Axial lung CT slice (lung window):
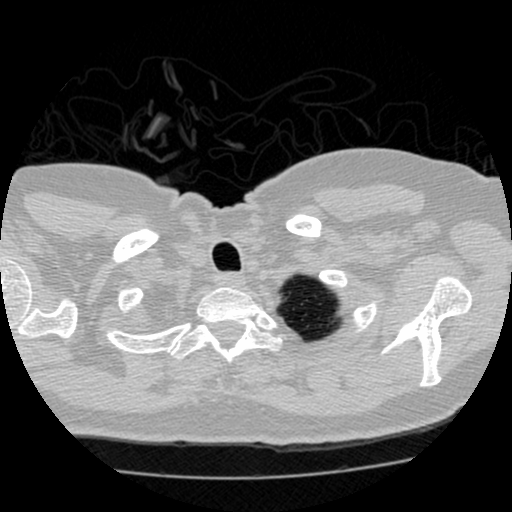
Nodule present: no